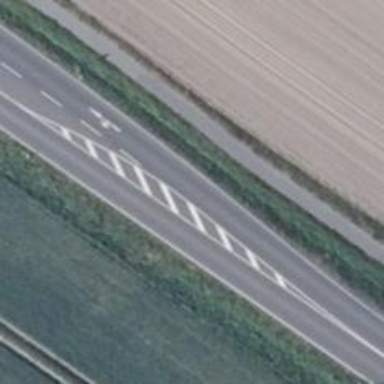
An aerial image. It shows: Primary road with asphalt surface.